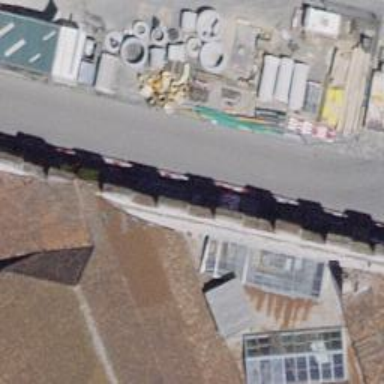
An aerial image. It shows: City wall serving as barrier.